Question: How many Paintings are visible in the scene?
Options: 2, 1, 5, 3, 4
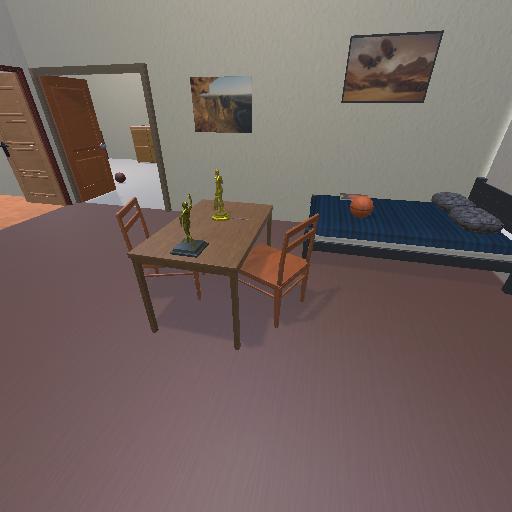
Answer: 2